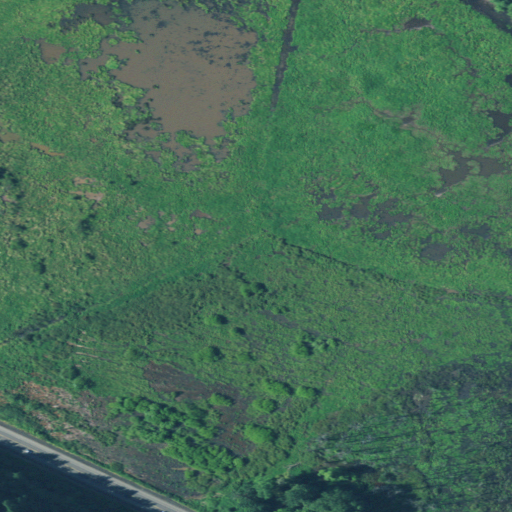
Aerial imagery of valley in Oregon named Cedar Canyon containing herbaceous wetlands, woody wetlands, low intensity development, open water, open development, and evergreen forest